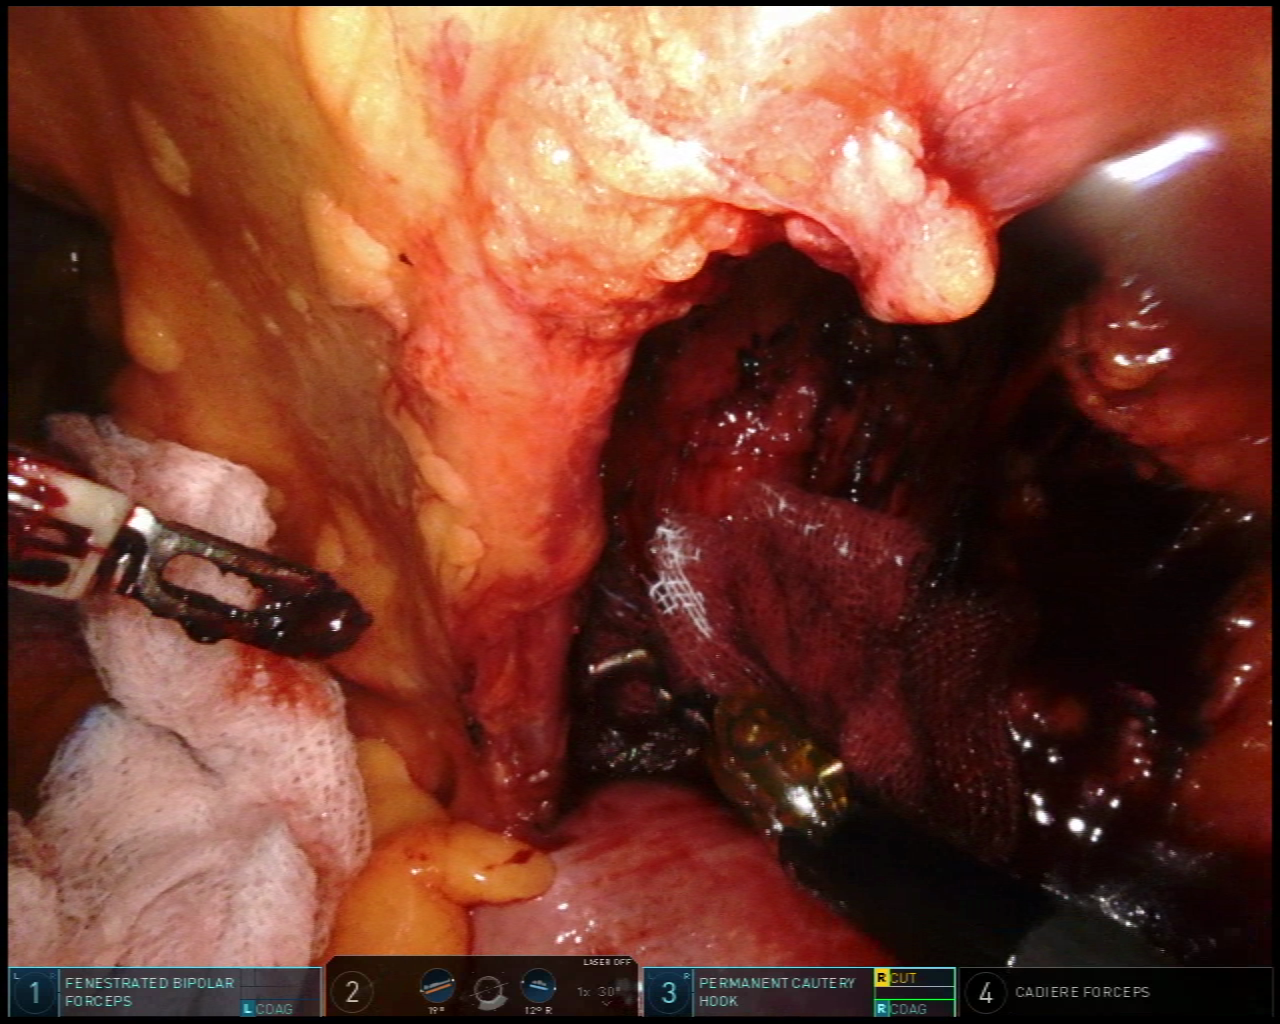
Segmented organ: intestinal_veins
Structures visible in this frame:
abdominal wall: no
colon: yes
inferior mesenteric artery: no
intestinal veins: yes
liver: no
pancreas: no
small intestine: no
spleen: no
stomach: no
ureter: no
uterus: no
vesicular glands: no